Question: Is there any undo/redo button in <URL>? Surprisingly I haven't found any. Did I miss something?
App Inventor 1 used to have such buttons for the block editor:

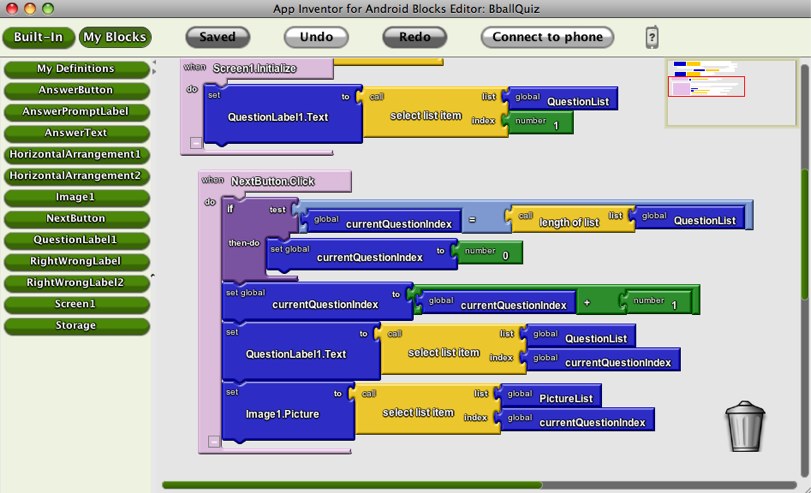
Answer: this feature is available again in more recent versions, please see answers below.
Surprisingly UNDO / REDO buttons have been removed in App Inventor 2.
If I can remember correctly they were causing some issues when blocks were undone after removing. <URL> is the issue which you can star, if you want more advanced tools you should take a look at Java as App Inventor is only the very basics of coding.